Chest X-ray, AP view. Patient: 68 years old, sex M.
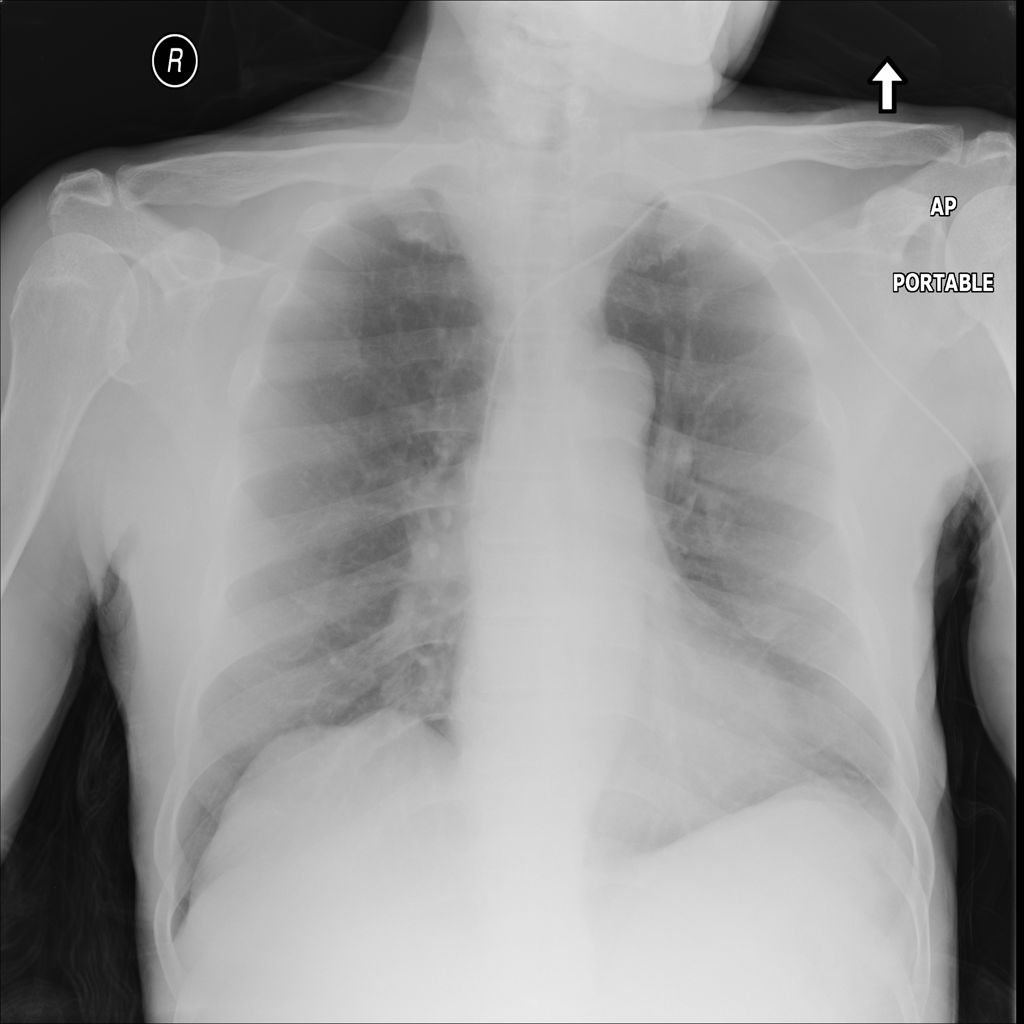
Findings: No Finding